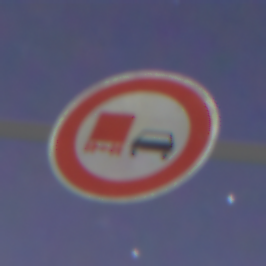
Verkehrszeichen: UeberholverbotKraftfahrzeuge
Umgebung: Outdoor, Suburban
Tageszeit: Night
Wetter: PartlyCloudy
Licht: Artificial
Jahreszeit: NotSpecified
Kontrast: HighContrast